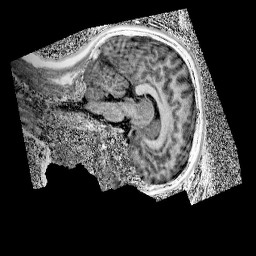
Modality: UNIT1
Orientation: sagittal
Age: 9
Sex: female
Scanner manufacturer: siemens
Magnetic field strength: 3 T
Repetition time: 4 s
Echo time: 0.00299 s